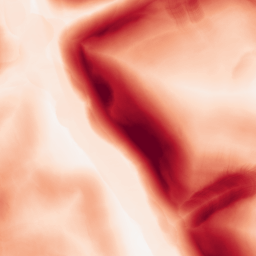
Category: morphological
Decomposition family: morphological_gradient
Decomposition parameters: size: 15
shape: disk
Upsampling method: quartic
Upsampling parameters: scale: 2
Upsampling scale: 2